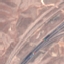
Land use / land cover class: Highway